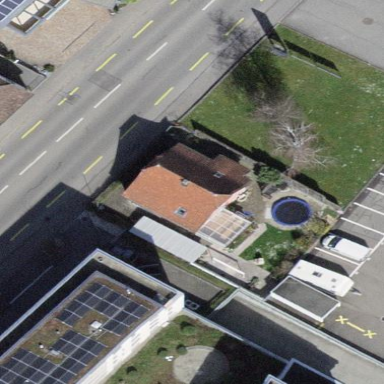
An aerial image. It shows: Detached building with half-hipped roof.